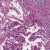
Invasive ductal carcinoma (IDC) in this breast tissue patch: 0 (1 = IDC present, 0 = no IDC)